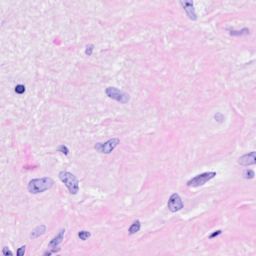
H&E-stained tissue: Breast